Interaction volume radius: 5 \u00c5
Interaction volume height: 30 \u00c5
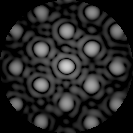
Disorder parameter: 0.1428